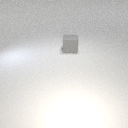
large gray rubber cube